Question: I have the following php and wish to know how I can achieve that the bottom part of the script is rerun with the new input value when the submit button is clicked.
I feel that my script needs just a final touch, but when you think another approach is preferred then don't refrain from making suggestions.
I do know how to assign a javascript to a button but here I wish to rerun only the bottom code (creating soap client, calling soap web service and applying xslt to the resulting XML) and wish to have that in php (mainly because I don't know the equivalent in ECMA script but also because the script takes care of placing the resulting table on the spot I wish to have it).
'''
<!DOCTYPE html PUBLIC "-//W3C//DTD XHTML 1.0 Transitional//EN"
"http://www.w3.org/TR/xhtml1/DTD/xhtml1-transitional.dtd">
<html xmlns="http://www.w3.org/1999/xhtml" xml:lang="en" lang="en">
<head>
<meta http-equiv="content-type" content="text/html; charset=iso-8859-1" />
<title>Get element details</title>
<style type="text/css">
@import url("Swift.css");
</style>
</head>
<body>
<br/>
<?php # httpCallExample2.php
echo '<form action="httpCallExample2.php" method="post">
<fieldset>
<legend>Get element details</legend>
<p>
Element: <input name="element" type="text" size="12" maxlength="12" />&nbsp; &nbsp; <button type="submit" name="submit" value="update">Get details</button>
</p>
</fieldset>
</form>
';
echo '<br/>';
$soapReq = new SoapClient('http://www.webservicex.net/periodictable.asmx?WSDL');
$input = array ("ElementName" => $element);
$result = $soapReq ->
__soapCall("GetAtomicNumber",
array(
'parameters' => $input
)
);
$XML = new DOMDocument();
$XML -> loadXML ( $result -> GetAtomicNumberResult );
$xslt = new XSLTProcessor();
$XSL = new DOMDocument();
$XSL -> load('showResults.xslt');
$xslt -> importStylesheet( $XSL );
echo $xslt -> transformToXML( $XML );
?>
</body>
</html>
'''
Don't mind about the css file (that contains just some table layout stuff) but here's the xslt I use:
'''
<?xml version="1.0" encoding="UTF-8"?>
<xsl:stylesheet version="1.0" xmlns:xsl="http://www.w3.org/1999/XSL/Transform">
<xsl:output method="html" version="1.0" encoding="UTF-8" indent="yes"/>
<xsl:template match="/">
<table>
<thead>
<tr>
<th colspan="2">SOAP results</th>
</tr>
</thead>
<tbody>
<xsl:for-each select="//NewDataSet/Table/*">
<tr>
<td><xsl:value-of select="name()"/></td>
<td><xsl:value-of select="."/></td>
</tr>
</xsl:for-each>
</tbody>
</table>
</xsl:template>
</xsl:stylesheet>
'''
The resulting page should look something like

Where I expect the bottom part to be filled after the input element has been given the value 'Carbon' and the submit button has been clicked.
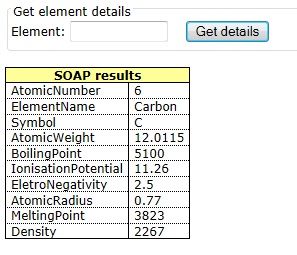
Answer: I had hoped that someone would help me out, but as always I could not leave it alone and went on to try to find a solution.
And I did: the trick is to reopen the php file and pass the element value to it, accessible by using the expression $_POST['element'] (or $_GET['element'], when using get method instead of post).
The end result that I reached was the following:
'''
<!DOCTYPE html PUBLIC "-//W3C//DTD XHTML 1.0 Transitional//EN"
"http://www.w3.org/TR/xhtml1/DTD/xhtml1-transitional.dtd">
<html xmlns="http://www.w3.org/1999/xhtml" xml:lang="en" lang="en">
<head>
<meta http-equiv="content-type" content="text/html; charset=iso-8859-1" />
<title>Get element details</title>
<style type="text/css">
@import url("Swift.css");
</style>
</head>
<body>
<br/>
<?php
echo '<form action="httpCallExample2.php" method="post">
<fieldset>
<legend>Get element details</legend>
<p>
Element: <input name="element" type="text" size="12" maxlength="12" />&nbsp; &nbsp; <input type="submit" value="Get details"/>
</p>
</fieldset>
</form>
';
?>
<br/>
<?php
if (!empty($_POST['element'])) {
$soapReq = new SoapClient('http://www.webservicex.net/periodictable.asmx?WSDL');
$input = array ("ElementName" => $_POST['element'];
$result = $soapReq ->
__soapCall("GetAtomicNumber",
array(
'parameters' => $input
)
);
$XML = new DOMDocument();
$XML -> loadXML ( $result -> GetAtomicNumberResult );
$xslt = new XSLTProcessor();
$XSL = new DOMDocument();
$XSL -> load('showResults.xslt');
$xslt -> importStylesheet( $XSL );
echo $xslt -> transformToXML( $XML );
}
?>
</body>
</html>
'''
resulting in just the input form first, and when entering (for example) 'potassium' and clicking the button, this gives

of course, it is possible to enter the posted value into the input element again.